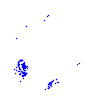
Particle: electron